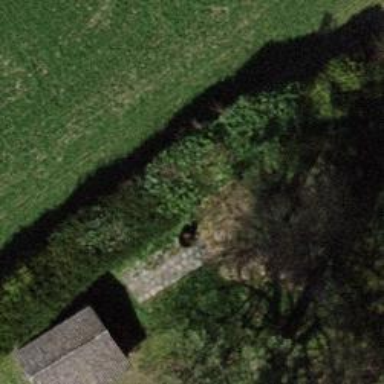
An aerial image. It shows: Hedge acting as barrier.